Question: What are the academic years listed?
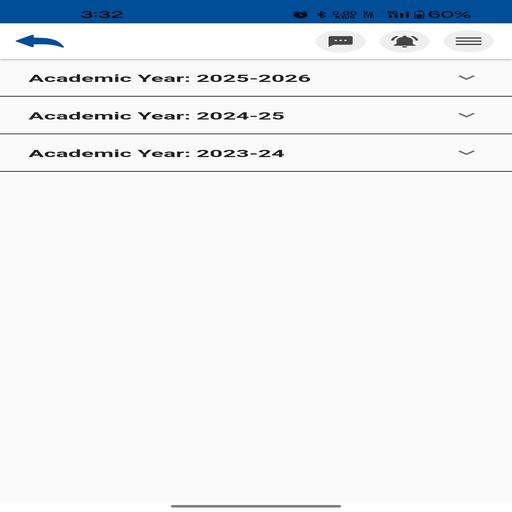
Answer: 2025-2026, 2024-25, 2023-24